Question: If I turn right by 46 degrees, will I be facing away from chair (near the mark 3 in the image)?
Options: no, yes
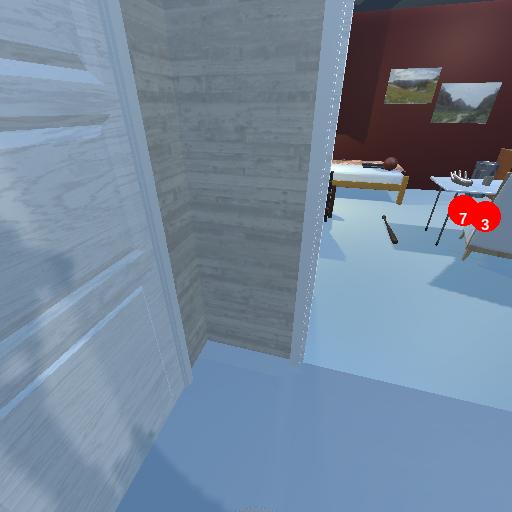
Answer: no